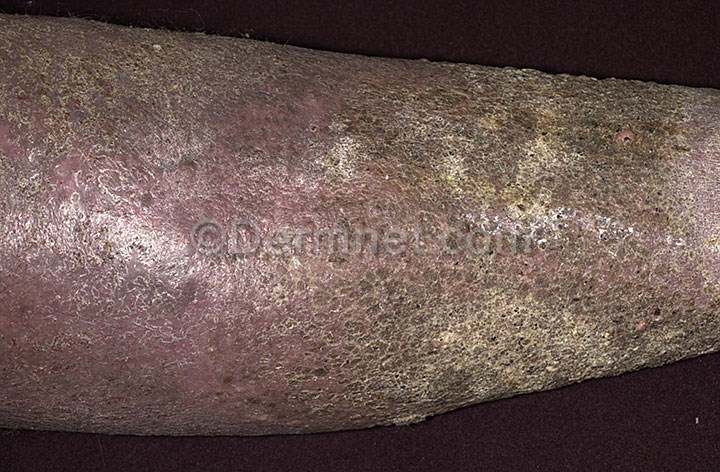
Disease: Eczema Photos